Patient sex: F
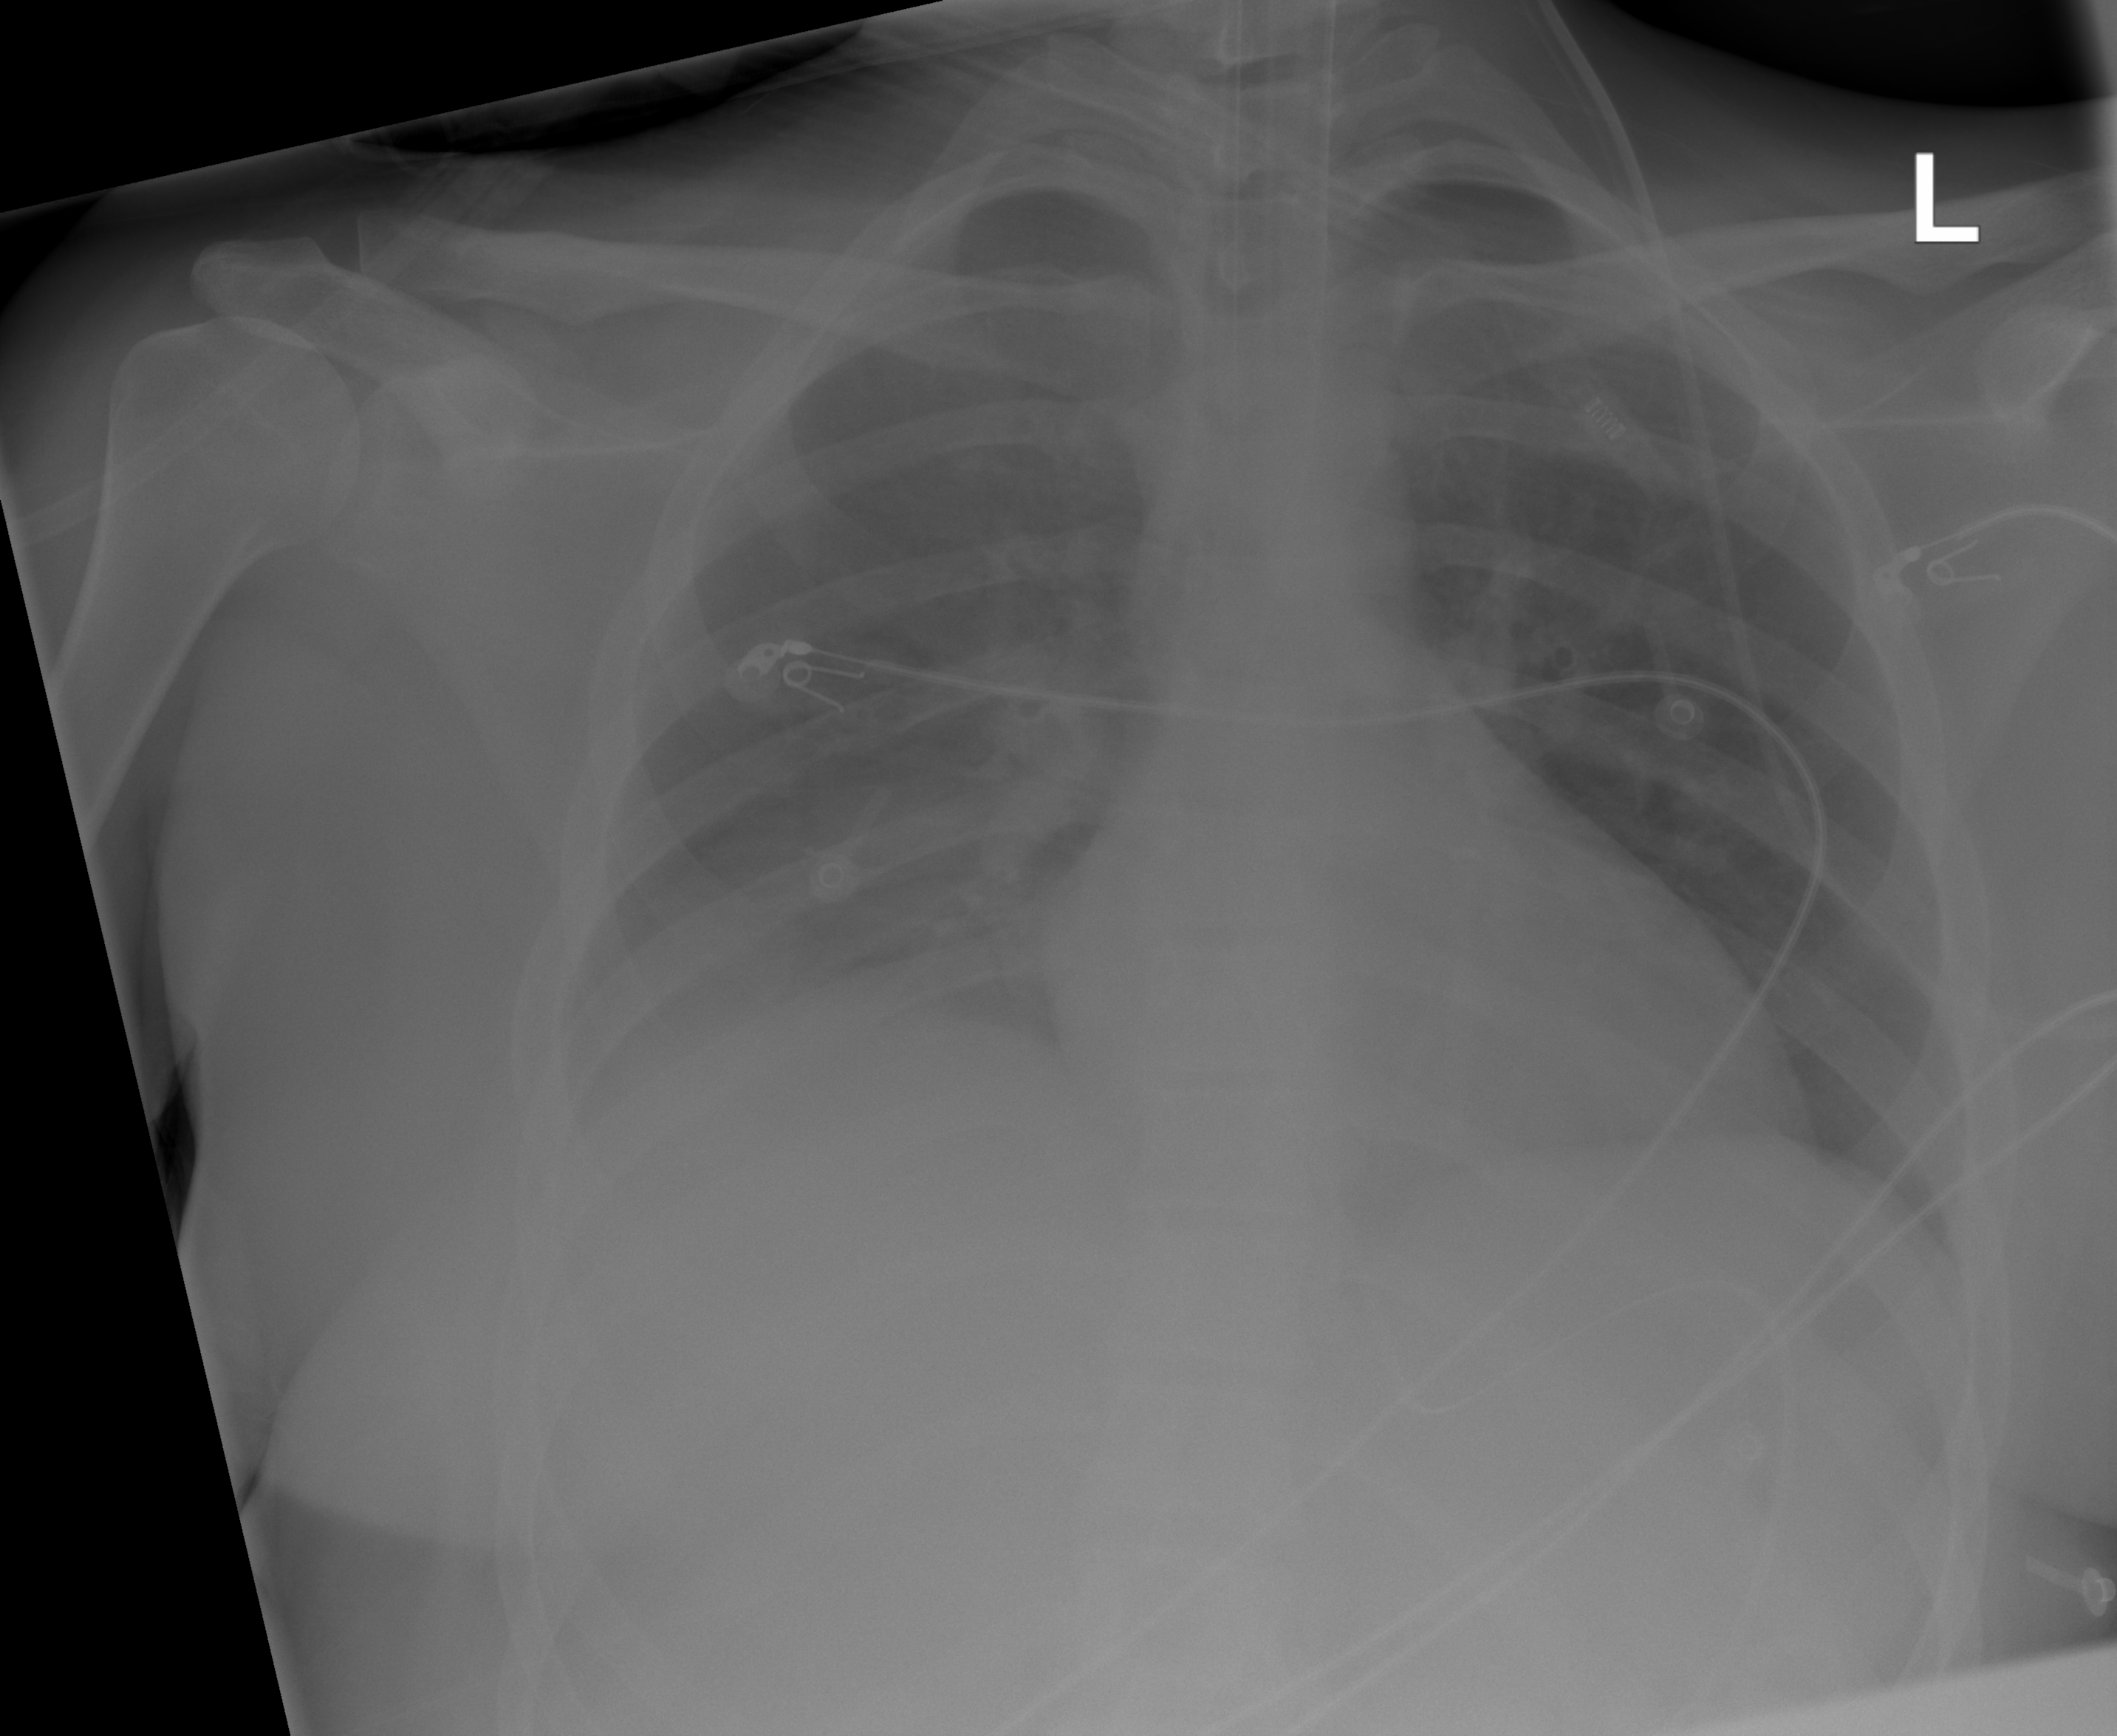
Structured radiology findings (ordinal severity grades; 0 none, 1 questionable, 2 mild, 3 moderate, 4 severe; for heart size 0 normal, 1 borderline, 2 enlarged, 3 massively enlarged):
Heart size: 0
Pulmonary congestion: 0
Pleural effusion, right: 2
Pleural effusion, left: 0
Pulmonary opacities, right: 0
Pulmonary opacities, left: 0
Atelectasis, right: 0
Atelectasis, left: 0